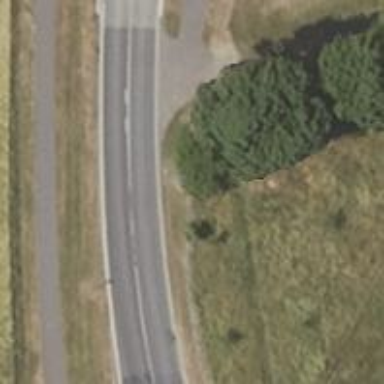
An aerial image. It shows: Secondary road with asphalt surface.